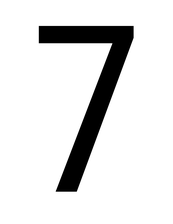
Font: Roboto_Condensed_Regular